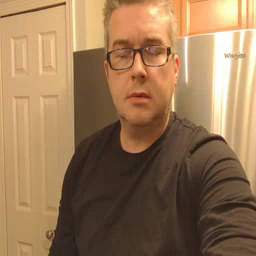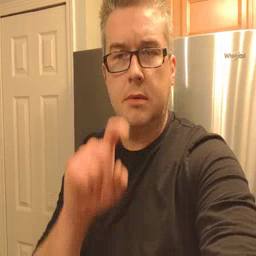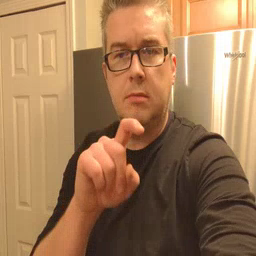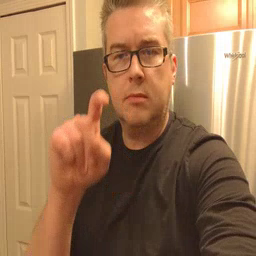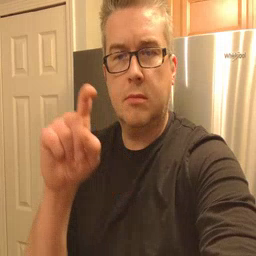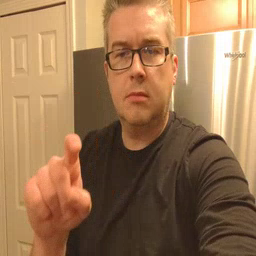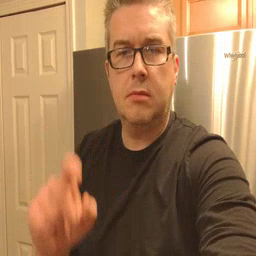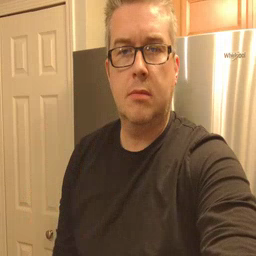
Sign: closet